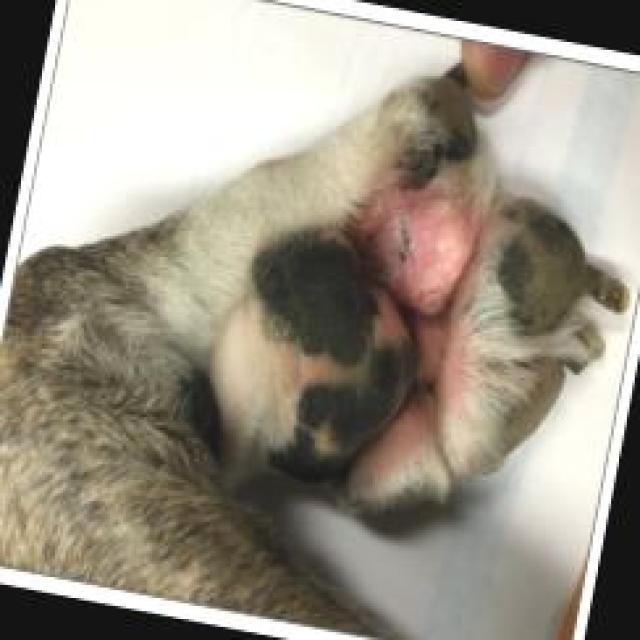
Canine hypersensitivity reaction — allergic skin response with urticaria, erythema, pruritus, and angioedema. May be food, environmental, or flea allergy related.